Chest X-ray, AP view. Patient: 23 years old, sex F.
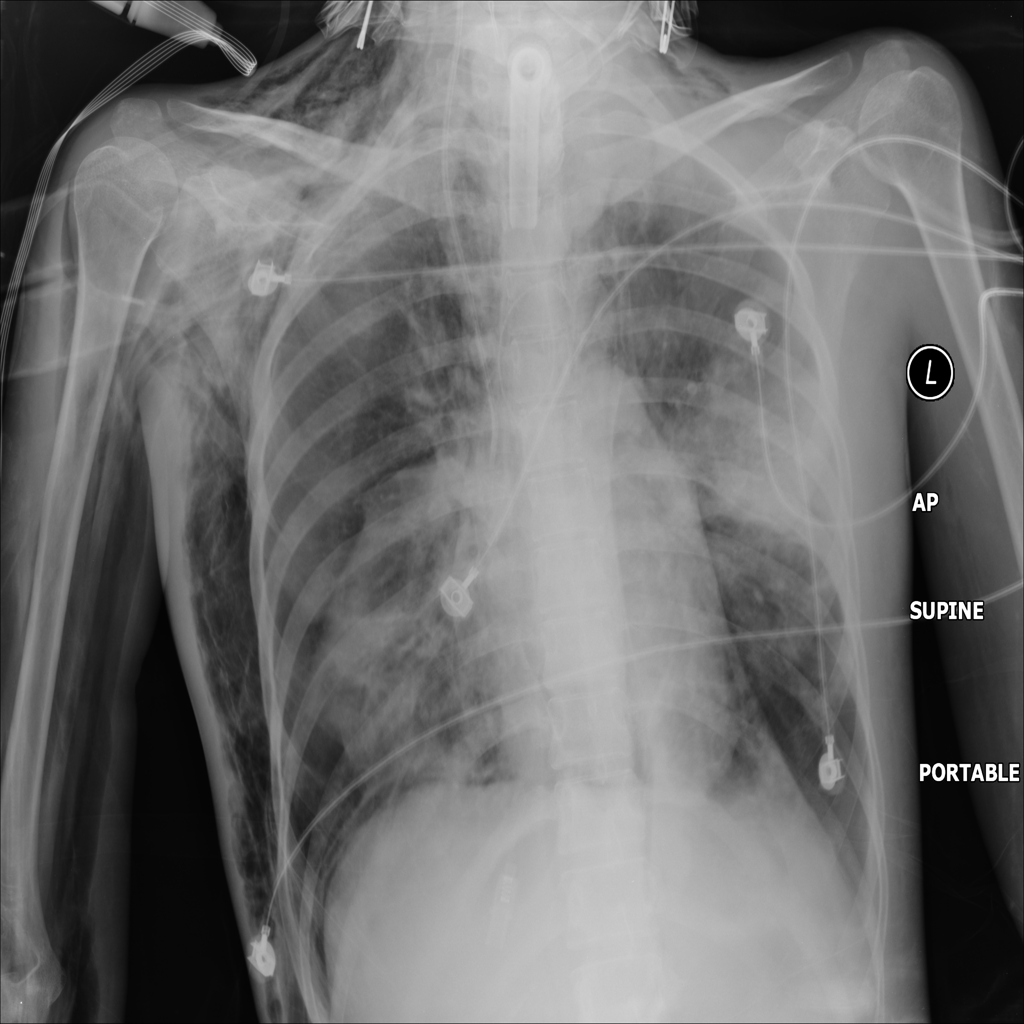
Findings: Consolidation, Emphysema